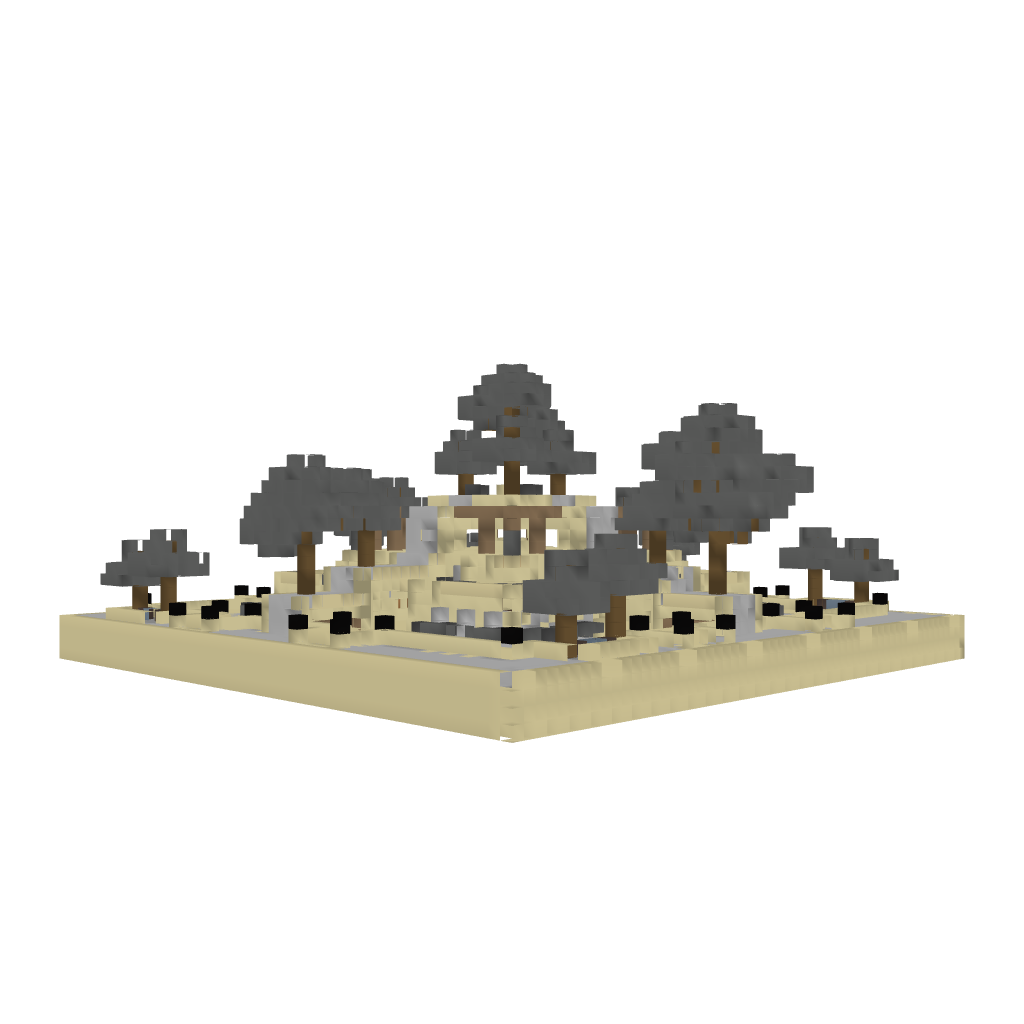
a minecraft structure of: Desert Temple